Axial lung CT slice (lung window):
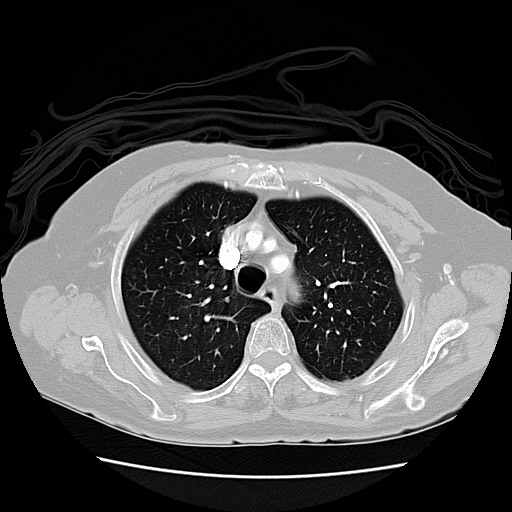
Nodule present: no